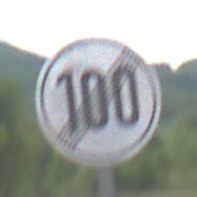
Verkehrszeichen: EndeGeschwindigkeit100
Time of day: Midday
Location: Outdoor (RoadRail)
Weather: PartlyCloudy
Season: NotSpecified
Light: Natural